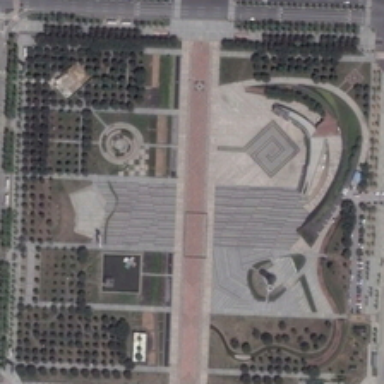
The square is surrounded by many dark green trees and buildings .